Field crop: maize
Growth stage: 2
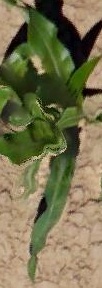
Species: maize